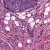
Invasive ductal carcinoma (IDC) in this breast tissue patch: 1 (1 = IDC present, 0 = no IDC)